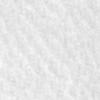
Label: no_change